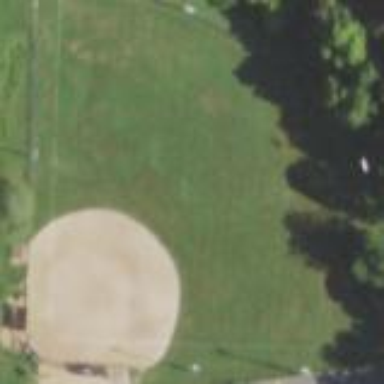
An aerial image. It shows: Baseball pitch for leisure land.